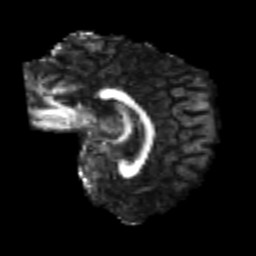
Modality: FA
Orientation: sagittal
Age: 25
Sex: female
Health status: healthy
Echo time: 0.074 s